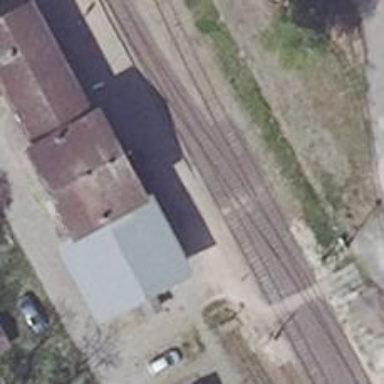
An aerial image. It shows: Station for public transport and railway.